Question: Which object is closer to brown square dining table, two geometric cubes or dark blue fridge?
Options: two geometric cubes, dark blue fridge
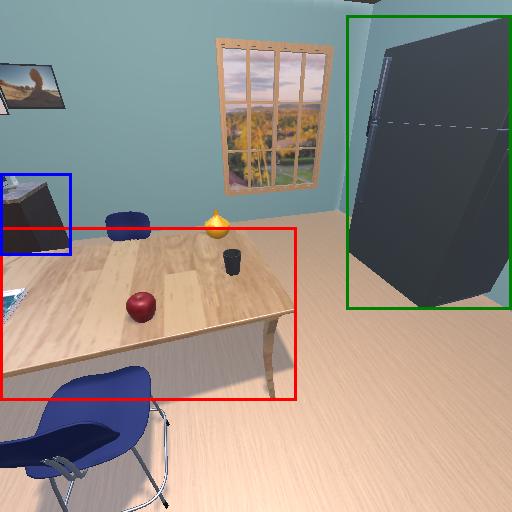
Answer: two geometric cubes